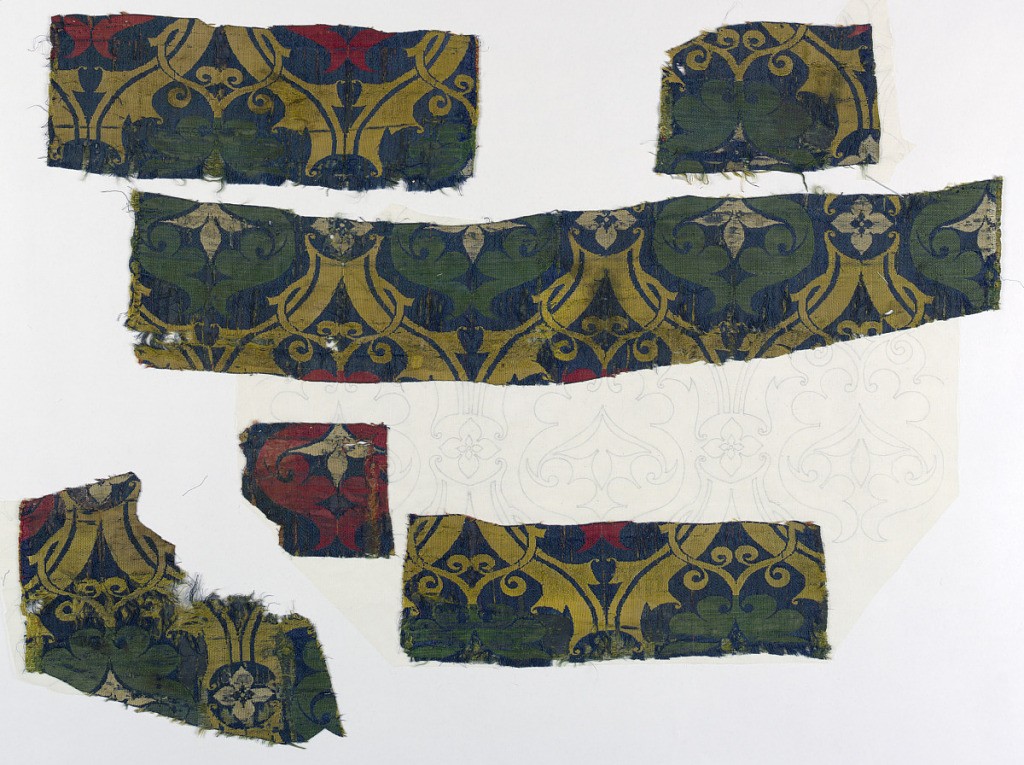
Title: Fragments
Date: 15th century
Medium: silk Technique: 4&1 satin pattterned by plain weave (lampas)
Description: Broad ogee bands containing blossoms in green, red, yellow and white on blue.